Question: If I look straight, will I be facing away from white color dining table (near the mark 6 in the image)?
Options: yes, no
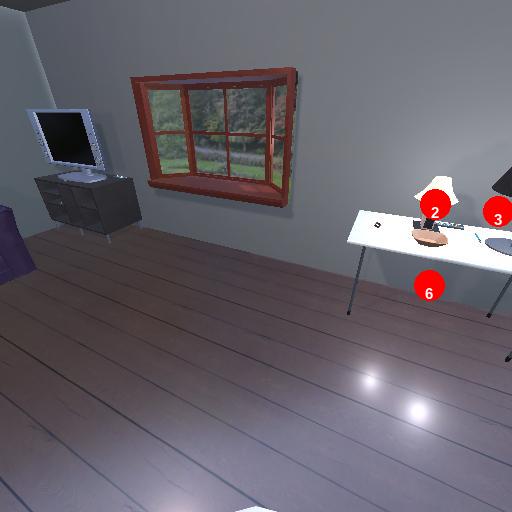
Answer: yes